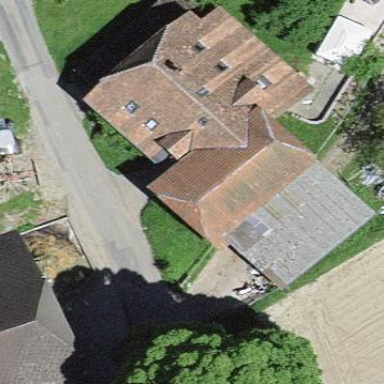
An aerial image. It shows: Barn.